Field crop: maize
Growth stage: 1
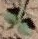
Species: datura